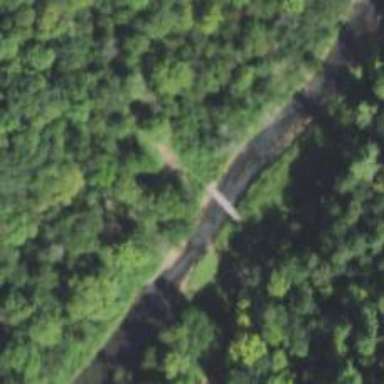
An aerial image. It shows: Track road on bridge.